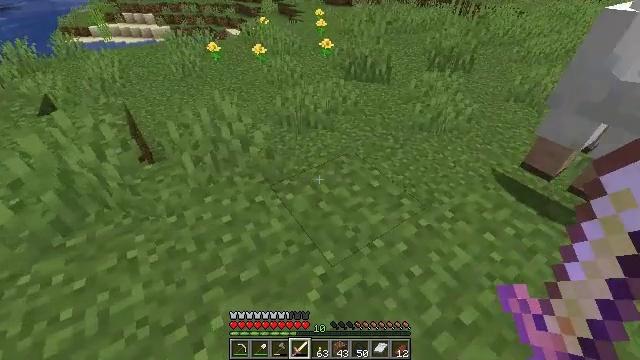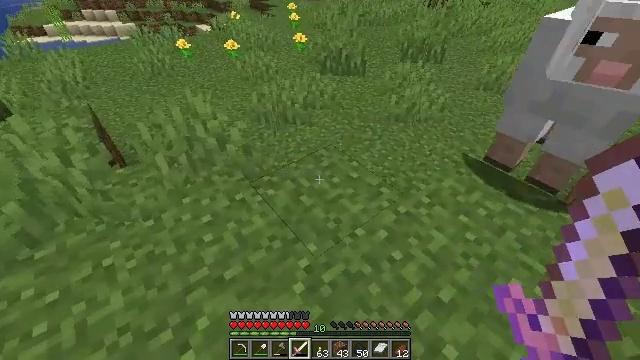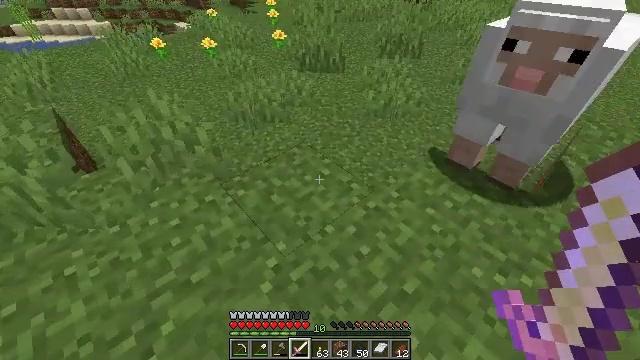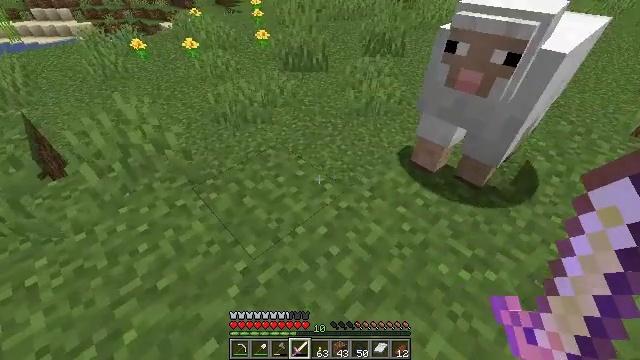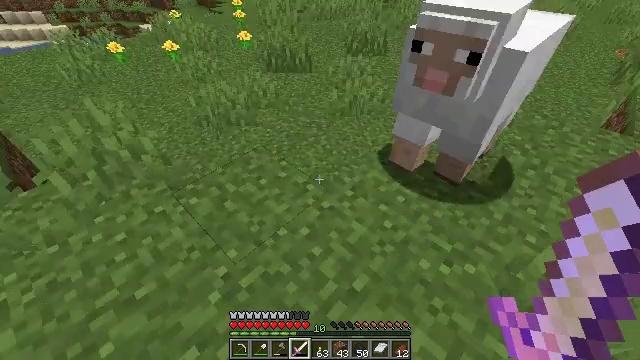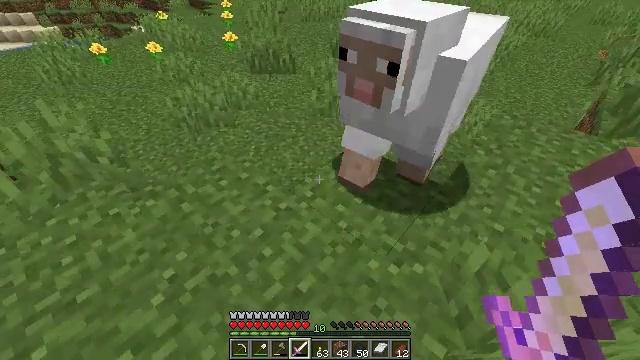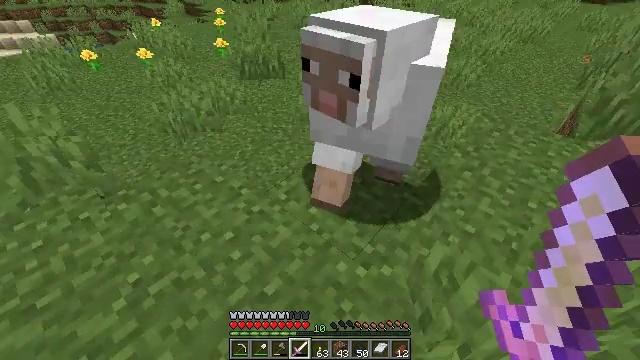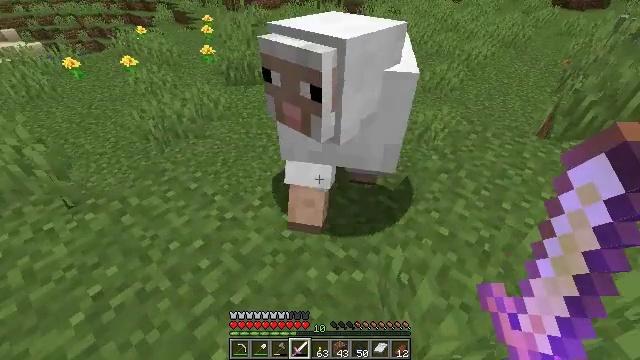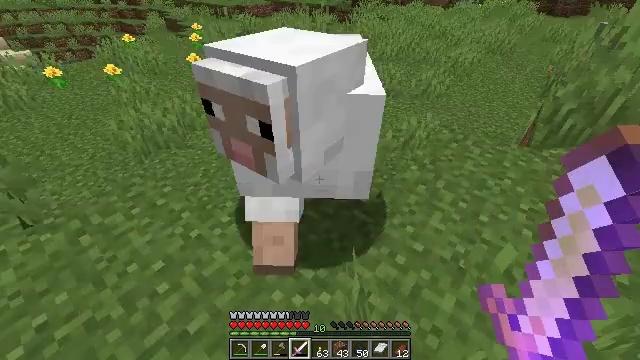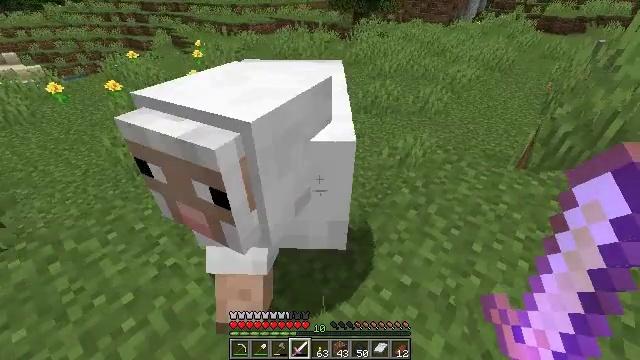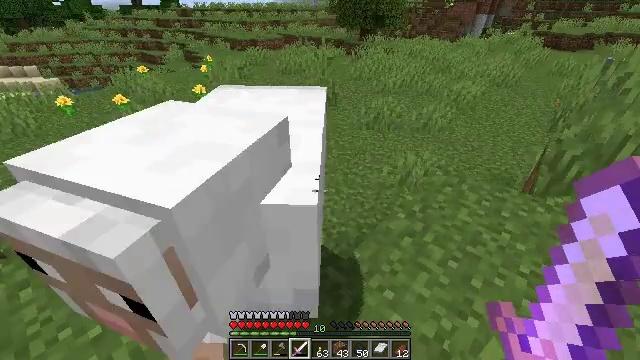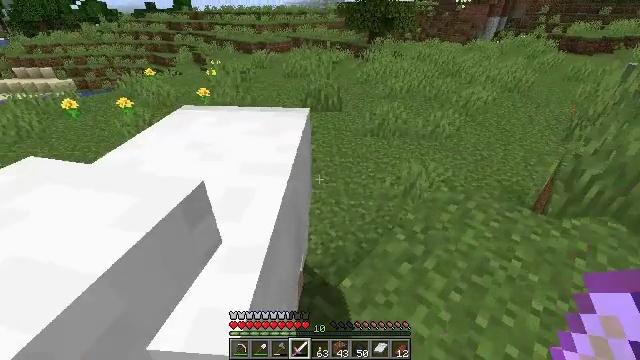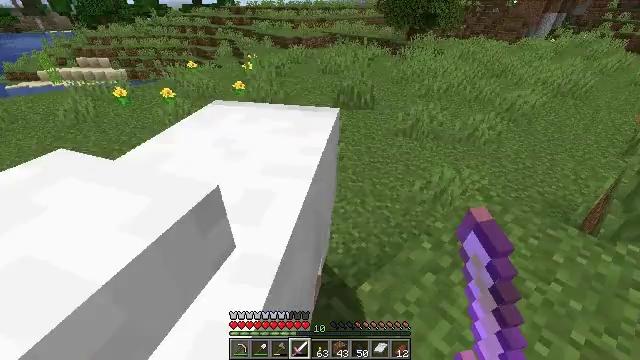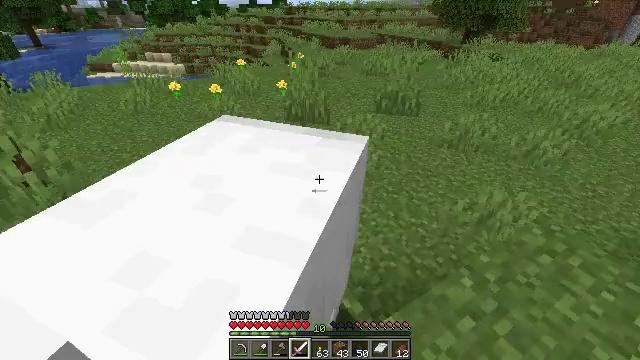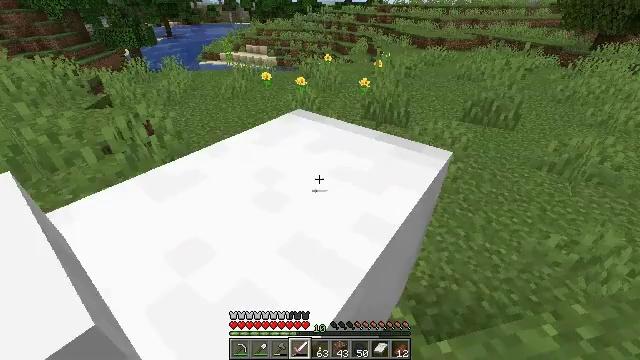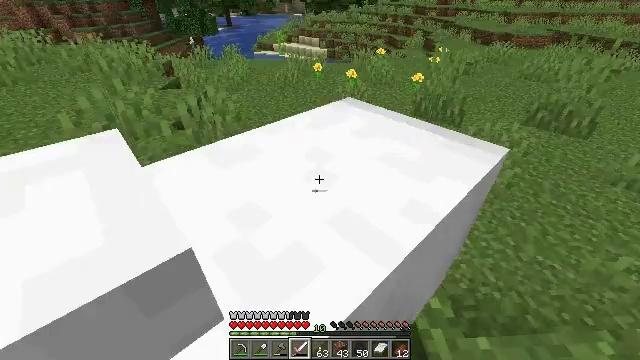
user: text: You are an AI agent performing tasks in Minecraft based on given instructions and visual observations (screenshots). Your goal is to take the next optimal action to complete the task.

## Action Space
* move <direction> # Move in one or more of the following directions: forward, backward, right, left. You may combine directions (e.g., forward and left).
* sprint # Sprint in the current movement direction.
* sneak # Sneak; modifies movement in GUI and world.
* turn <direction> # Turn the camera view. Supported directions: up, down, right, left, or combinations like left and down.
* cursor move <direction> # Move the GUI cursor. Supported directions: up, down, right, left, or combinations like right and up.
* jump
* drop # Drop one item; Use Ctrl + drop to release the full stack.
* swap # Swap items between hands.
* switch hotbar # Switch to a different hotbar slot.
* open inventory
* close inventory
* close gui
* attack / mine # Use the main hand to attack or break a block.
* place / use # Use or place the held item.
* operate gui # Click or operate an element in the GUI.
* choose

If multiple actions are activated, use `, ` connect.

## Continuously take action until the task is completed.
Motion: motion action
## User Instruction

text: Kill mobs.
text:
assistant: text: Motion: move right, turn right and down
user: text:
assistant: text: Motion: move right, turn right
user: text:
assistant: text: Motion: move right, turn right
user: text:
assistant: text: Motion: move right, turn right
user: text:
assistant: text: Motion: move right
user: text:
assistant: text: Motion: move right, turn up
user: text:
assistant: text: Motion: move forward and move right, turn right and up
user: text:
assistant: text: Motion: move forward and move right, turn right and up
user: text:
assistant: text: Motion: move forward and move right, turn up
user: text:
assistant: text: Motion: move forward and move right, turn left and up
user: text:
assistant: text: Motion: move forward, turn left, attack / mine
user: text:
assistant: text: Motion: move forward, turn left, attack / mine
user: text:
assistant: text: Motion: move left, turn left, attack / mine
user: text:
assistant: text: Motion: move back and move left, turn left
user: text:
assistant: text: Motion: move back and move left, turn left and down
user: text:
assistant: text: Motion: no_op